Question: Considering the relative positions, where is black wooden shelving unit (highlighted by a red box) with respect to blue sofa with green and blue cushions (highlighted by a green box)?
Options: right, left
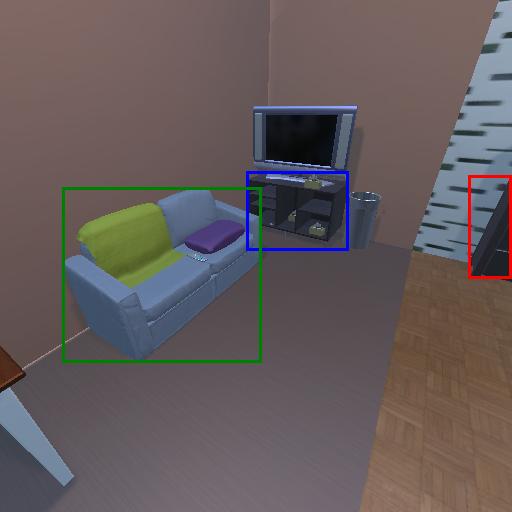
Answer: right